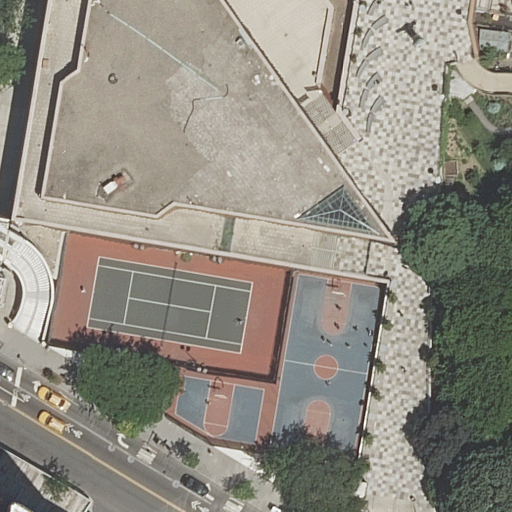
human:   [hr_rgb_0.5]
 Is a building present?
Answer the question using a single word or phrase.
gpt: yes

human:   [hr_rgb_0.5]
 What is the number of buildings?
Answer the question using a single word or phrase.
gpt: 2

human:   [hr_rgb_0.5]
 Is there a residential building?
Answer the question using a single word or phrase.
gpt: yes

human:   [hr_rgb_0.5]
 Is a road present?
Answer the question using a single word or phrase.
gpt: yes

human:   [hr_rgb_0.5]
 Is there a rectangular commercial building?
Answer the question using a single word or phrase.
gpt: no

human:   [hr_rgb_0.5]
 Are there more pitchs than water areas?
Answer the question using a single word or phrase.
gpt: yes

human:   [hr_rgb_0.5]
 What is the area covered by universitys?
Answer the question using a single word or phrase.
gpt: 6876m2

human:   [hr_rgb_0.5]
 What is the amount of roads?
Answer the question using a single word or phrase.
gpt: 7

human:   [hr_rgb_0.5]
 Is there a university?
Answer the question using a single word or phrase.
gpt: yes

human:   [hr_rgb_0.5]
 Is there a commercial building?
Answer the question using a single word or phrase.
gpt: no

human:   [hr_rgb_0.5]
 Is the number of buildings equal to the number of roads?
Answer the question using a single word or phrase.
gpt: no

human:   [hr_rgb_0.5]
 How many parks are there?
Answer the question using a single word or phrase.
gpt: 1

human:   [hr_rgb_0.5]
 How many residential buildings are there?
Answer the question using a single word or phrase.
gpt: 2

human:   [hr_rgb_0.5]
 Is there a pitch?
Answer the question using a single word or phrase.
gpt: yes

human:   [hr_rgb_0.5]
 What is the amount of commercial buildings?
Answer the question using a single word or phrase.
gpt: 0

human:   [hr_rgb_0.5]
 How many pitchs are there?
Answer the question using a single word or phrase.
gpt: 2

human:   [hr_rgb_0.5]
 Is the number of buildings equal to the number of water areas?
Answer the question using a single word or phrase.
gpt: no

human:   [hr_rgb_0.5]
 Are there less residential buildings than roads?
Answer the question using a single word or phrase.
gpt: yes

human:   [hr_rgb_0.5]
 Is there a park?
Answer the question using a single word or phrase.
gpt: yes

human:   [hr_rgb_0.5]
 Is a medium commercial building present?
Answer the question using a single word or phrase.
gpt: no

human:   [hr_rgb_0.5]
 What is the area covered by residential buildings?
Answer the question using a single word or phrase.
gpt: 7977m2

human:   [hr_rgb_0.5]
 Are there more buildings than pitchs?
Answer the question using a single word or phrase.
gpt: no

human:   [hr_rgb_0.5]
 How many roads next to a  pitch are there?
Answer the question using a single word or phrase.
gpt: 7

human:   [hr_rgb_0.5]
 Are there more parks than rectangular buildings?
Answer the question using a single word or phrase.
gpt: no

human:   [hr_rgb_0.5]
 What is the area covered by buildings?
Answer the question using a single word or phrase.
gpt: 7977m2

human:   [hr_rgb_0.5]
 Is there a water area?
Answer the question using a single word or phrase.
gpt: no

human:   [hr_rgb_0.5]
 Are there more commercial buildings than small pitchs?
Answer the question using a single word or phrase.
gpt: no

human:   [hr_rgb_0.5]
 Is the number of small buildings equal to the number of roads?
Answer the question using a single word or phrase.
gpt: no

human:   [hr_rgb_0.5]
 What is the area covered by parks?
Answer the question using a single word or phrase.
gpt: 215m2

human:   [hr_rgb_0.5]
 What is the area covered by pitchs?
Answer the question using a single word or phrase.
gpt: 1787m2

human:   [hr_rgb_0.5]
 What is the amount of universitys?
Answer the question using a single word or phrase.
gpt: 1

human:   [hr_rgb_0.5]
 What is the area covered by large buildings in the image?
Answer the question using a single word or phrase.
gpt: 7977m2

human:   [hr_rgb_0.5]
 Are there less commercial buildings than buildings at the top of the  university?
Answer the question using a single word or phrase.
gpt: no

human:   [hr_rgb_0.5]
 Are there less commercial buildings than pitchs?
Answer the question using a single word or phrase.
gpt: yes

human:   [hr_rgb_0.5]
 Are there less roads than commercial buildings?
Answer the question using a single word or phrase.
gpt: no

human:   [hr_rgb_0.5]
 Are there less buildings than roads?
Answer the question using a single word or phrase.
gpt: yes

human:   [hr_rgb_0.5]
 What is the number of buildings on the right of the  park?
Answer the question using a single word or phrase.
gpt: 0

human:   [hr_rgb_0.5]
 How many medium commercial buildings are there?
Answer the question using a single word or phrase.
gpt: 0

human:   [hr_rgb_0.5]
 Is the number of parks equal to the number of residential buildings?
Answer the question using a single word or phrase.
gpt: no

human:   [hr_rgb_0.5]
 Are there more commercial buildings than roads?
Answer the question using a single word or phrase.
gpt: no

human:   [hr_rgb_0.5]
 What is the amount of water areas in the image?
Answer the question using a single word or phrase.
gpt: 0

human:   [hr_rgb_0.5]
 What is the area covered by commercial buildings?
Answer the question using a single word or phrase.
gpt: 0m2

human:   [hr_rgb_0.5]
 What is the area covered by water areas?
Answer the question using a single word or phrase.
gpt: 0m2

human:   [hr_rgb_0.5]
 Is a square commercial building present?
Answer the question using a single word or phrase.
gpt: no

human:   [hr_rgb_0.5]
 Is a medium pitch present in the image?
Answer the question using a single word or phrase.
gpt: no

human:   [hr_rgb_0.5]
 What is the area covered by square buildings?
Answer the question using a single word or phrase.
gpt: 0m2

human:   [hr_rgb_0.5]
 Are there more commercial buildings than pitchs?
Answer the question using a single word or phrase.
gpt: no

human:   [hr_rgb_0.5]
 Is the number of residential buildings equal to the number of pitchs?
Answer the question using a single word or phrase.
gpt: yes

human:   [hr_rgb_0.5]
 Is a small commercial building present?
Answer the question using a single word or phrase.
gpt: no

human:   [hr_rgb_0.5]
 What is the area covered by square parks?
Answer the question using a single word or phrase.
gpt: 0m2

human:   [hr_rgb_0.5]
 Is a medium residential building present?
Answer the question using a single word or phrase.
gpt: no

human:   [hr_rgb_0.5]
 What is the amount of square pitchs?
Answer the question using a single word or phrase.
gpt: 0

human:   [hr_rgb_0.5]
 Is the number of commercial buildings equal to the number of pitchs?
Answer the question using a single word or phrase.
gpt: no

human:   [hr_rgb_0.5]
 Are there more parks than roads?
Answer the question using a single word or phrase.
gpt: no

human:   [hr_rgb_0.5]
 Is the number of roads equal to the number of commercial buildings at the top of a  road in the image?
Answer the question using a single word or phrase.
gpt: no

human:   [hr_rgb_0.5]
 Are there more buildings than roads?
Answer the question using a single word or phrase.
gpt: no

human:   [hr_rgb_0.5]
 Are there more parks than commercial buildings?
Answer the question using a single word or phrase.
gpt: yes

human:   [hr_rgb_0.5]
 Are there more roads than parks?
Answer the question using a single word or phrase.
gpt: yes

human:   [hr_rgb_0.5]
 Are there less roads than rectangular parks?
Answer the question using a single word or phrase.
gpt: no

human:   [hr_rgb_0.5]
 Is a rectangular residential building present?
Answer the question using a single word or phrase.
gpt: yes

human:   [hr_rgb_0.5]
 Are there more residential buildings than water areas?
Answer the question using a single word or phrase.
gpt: yes

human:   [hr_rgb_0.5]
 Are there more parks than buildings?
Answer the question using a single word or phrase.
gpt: no

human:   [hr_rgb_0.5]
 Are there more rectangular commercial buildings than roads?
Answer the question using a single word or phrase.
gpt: no

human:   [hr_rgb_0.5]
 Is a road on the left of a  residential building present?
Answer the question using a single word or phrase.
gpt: yes